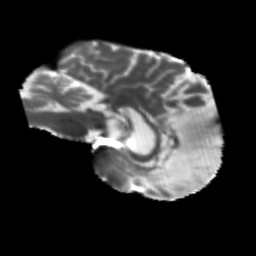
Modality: T2w
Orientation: sagittal
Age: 57
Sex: male
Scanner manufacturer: siemens
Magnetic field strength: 3 T
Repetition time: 5.25 s
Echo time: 0.08 s